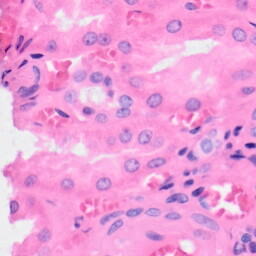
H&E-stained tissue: Kidney